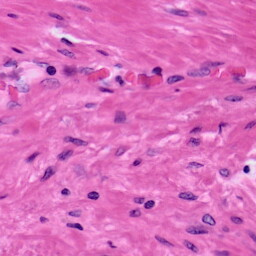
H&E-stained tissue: Prostate